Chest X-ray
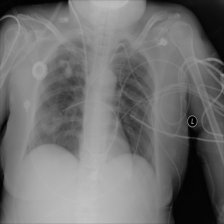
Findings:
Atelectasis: negative
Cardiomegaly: negative
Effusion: positive
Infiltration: negative
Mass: negative
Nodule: negative
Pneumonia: negative
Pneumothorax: negative
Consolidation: negative
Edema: negative
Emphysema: negative
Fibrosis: negative
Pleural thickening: negative
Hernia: negative